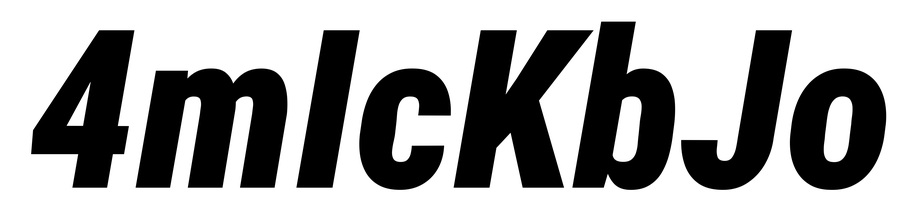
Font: Roboto-Italic_Condensed_Black_Italic